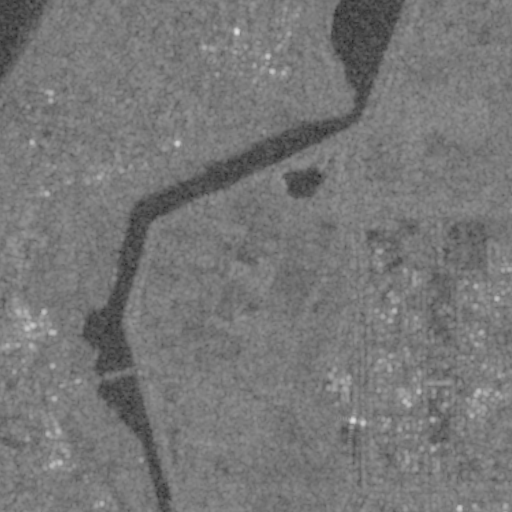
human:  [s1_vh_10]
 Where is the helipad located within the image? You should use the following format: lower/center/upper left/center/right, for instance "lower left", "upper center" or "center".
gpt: The helipad is located in the lower center of the image.
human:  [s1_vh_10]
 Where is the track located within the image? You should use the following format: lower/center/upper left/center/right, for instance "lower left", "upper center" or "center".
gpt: The track is located in the center right of the image.
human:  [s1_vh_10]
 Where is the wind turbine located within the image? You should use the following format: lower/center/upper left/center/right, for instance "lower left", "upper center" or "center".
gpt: The wind turbine is located in the lower right of the image.
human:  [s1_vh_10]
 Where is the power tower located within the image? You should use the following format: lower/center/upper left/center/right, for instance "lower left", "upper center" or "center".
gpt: There is no power tower in the image.

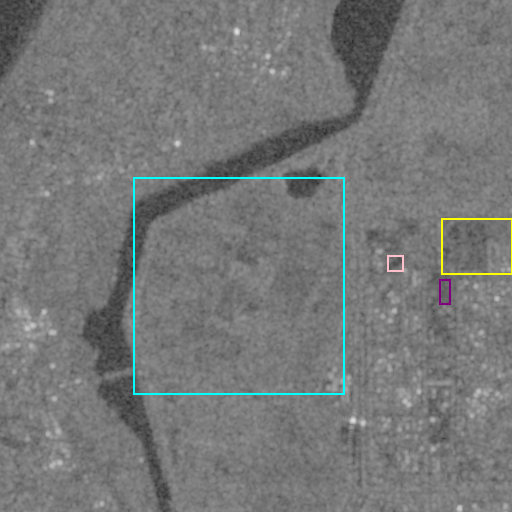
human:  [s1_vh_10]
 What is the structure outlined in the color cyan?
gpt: The structure outlined in cyan is a crop field.
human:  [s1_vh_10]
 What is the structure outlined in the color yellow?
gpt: The structure outlined in yellow is a park.
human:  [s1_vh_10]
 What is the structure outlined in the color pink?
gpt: The structure outlined in pink is a parking lot.
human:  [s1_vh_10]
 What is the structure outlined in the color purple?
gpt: The structure outlined in purple is a track.
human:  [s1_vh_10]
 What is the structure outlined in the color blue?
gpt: There is no blue outline.